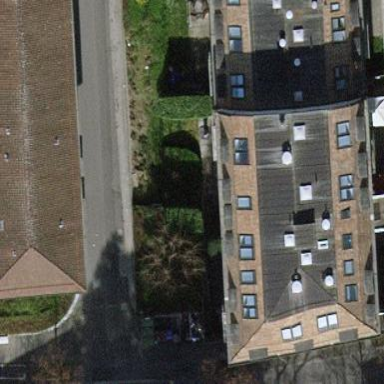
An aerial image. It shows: Unique apartment building with quadruple saltbox roof shape.